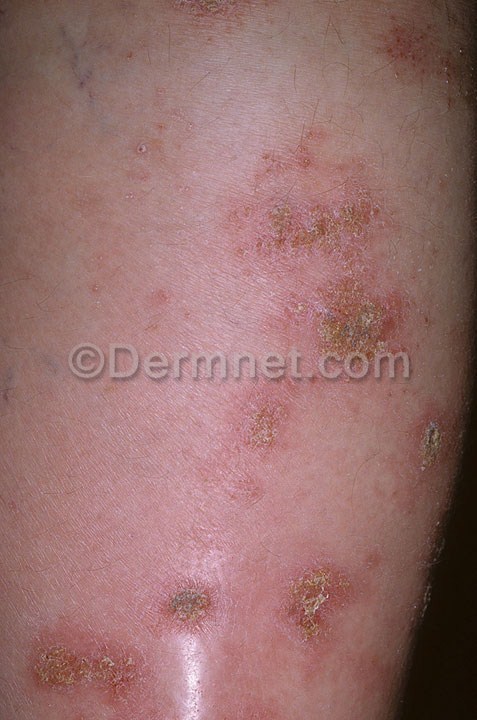
Disease: Eczema Photos